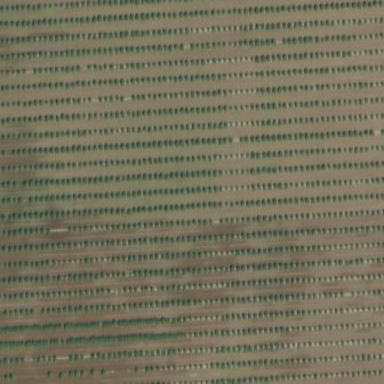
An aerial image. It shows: Orchard filled with almond trees.